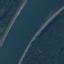
Label: River